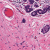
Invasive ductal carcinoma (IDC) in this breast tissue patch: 0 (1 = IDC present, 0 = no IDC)